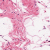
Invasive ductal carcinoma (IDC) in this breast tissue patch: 0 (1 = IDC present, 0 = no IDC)